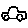
Label: car